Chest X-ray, PA view. Patient: 66 years old, sex M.
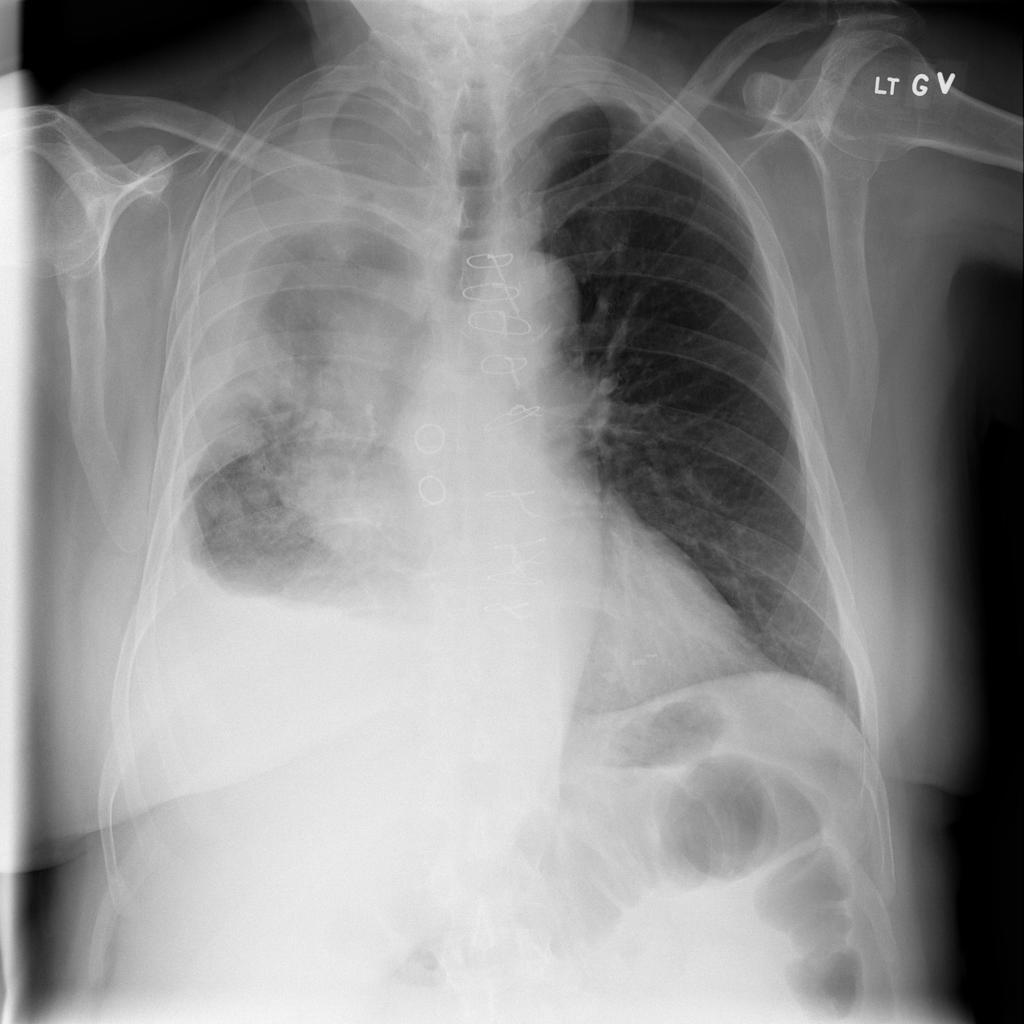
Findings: Effusion, Infiltration